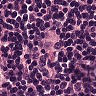
Metastatic tissue present: yes